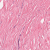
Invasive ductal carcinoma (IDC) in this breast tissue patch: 0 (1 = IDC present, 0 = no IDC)